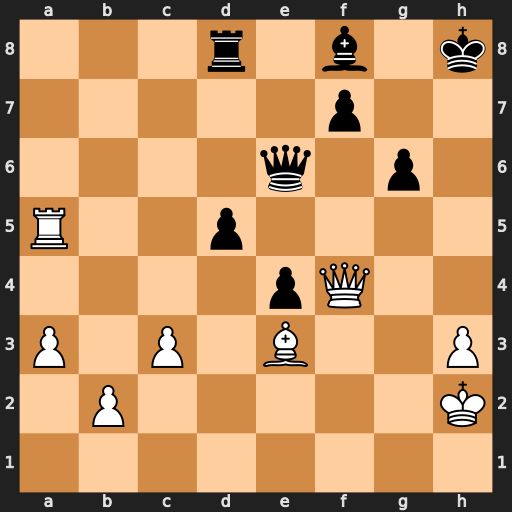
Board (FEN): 3r1b1k/5p2/4q1p1/R2p4/4pQ2/P1P1B2P/1P5K/8
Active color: w
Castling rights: -
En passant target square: -
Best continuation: Qh4+ Kg8 Qxd8